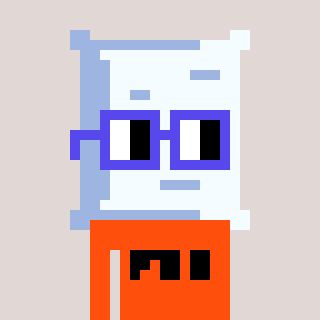
a pixel art character with square blue glasses, a pillow-shaped head and a orange-colored body on a warm background